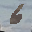
Label: 6